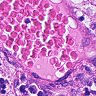
Metastatic tissue present: no